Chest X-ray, AP view. Patient: 49 years old, sex F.
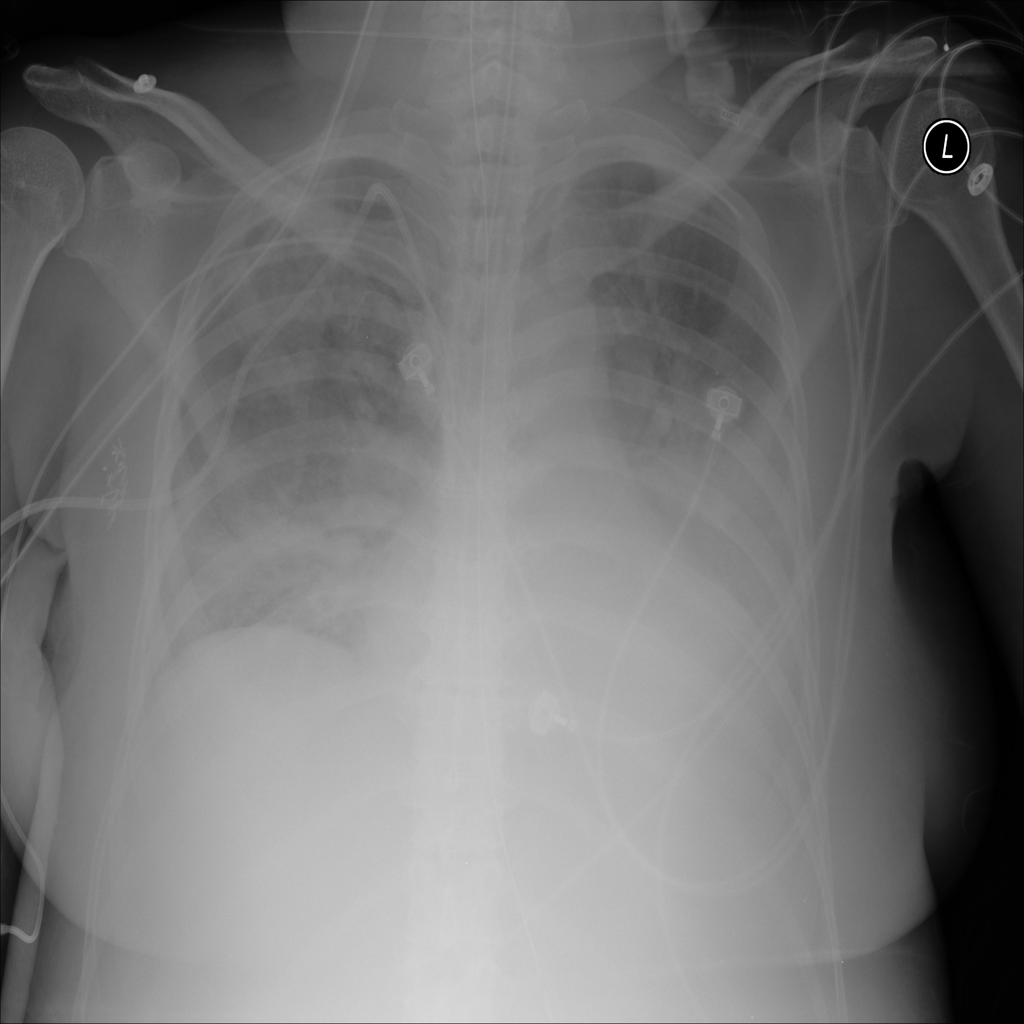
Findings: Infiltration